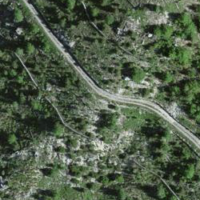
EUNIS habitat code: 43
Species observed at this site:
Corvus corone
Gypaetus barbatus
Sylvia borin
Emberiza cirlus
Aegithalos caudatus
Circaetus gallicus
Jynx torquilla
Sylvia atricapilla
Spinus spinus
Hippolais polyglotta
Pernis apivorus
Erithacus rubecula
Cuculus canorus
Dryocopus martius
Phoenicurus ochruros
Certhia familiaris
Phoenicurus phoenicurus
Corvus corax
Periparus ater
Cyanistes caeruleus
Lophophanes cristatus
Monticola saxatilis
Chloris chloris
Pyrrhula pyrrhula
Troglodytes troglodytes
Corvus frugilegus
Passer montanus
Turdus merula
Tachymarptis melba
Emberiza cia
Locustella naevia
Hirundo rustica
Milvus migrans
Milvus milvus
Upupa epops
Turdus pilaris
Regulus regulus
Cinclus cinclus
Pyrrhocorax graculus
Aquila chrysaetos
Phylloscopus trochilus
Motacilla alba
Anthus trivialis
Oenanthe oenanthe
Turdus philomelos
Anthus spinoletta
Dendrocopos major
Turdus viscivorus
Falco peregrinus
Buteo buteo
Prunella collaris
Phylloscopus collybita
Luscinia megarhynchos
Carduelis citrinella
Pica pica
Garrulus glandarius
Columba livia
Saxicola rubicola
Nucifraga caryocatactes
Falco tinnunculus
Picus viridis
Motacilla cinerea
Linaria cannabina
Fringilla coelebs
Regulus ignicapilla
Lanius collurio
Ptyonoprogne rupestris
Carduelis carduelis
Columba palumbus
Dryobates minor
Lullula arborea
Parus major